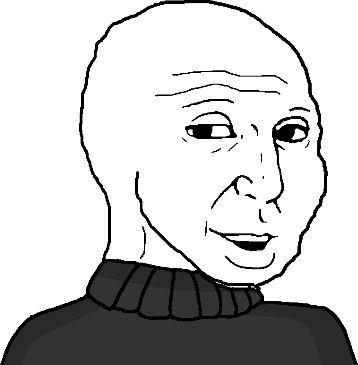
Label: 5_Groomer